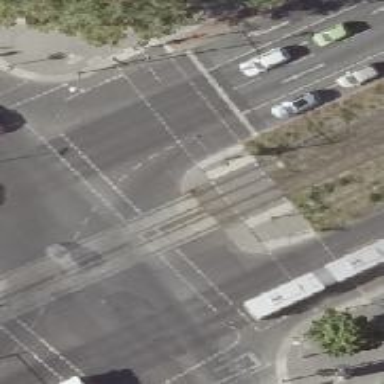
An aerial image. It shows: Tram crossing on the railway.